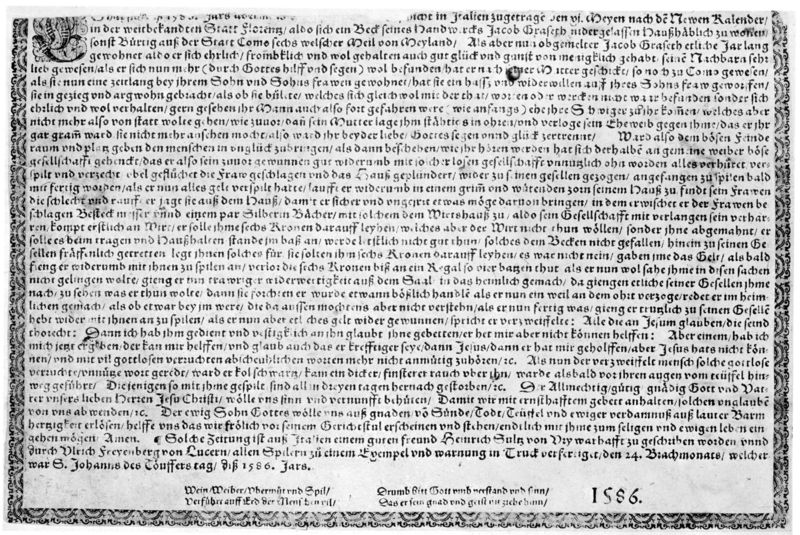
Titel: in Jtalien zugetragen den xj.Meyen
Standort: Zürich.
Institution: Wickiana
Schlagwörter: weiß, ausschnitt, grau, schwarz, muster, ornament, alt, bibel, rahmen, blatt, girlande, umrandung, schrift, papier, grafik, graphik, klein, rand, detail, verzierung, deutsch, jahreszahl, foto, fotografie, buch, druck, seite, schwarzweiß, text, zeitung, initiale, gebet, kopie, schriftbild, intarsie, buchdruck, buchseite, flecken, fragment, mittelalter, zeilen, urkunde, heilig, fraktur, gedruckt, altdeutsch, handschrift, dokument, latein, kolumne, lücken, flecke, andachtsbild, initial, flugschrift, majuskel, blocksatz, satz, kaligraphie, minuskel, kapital, buschseite, bricht, blockschrift, 1586, allt, initil